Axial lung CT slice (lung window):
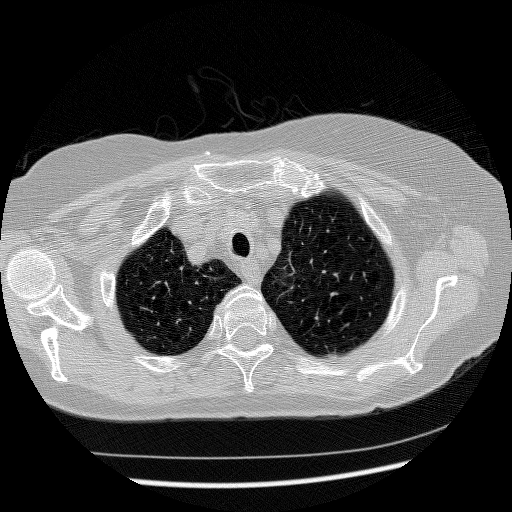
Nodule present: no